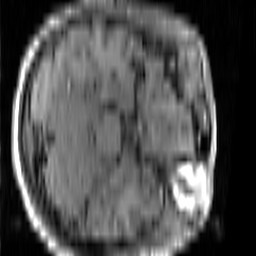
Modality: T1w
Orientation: axial
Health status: ill
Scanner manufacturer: siemens
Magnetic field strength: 1.5 T
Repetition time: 0.4 s
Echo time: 0.014 s